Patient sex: M
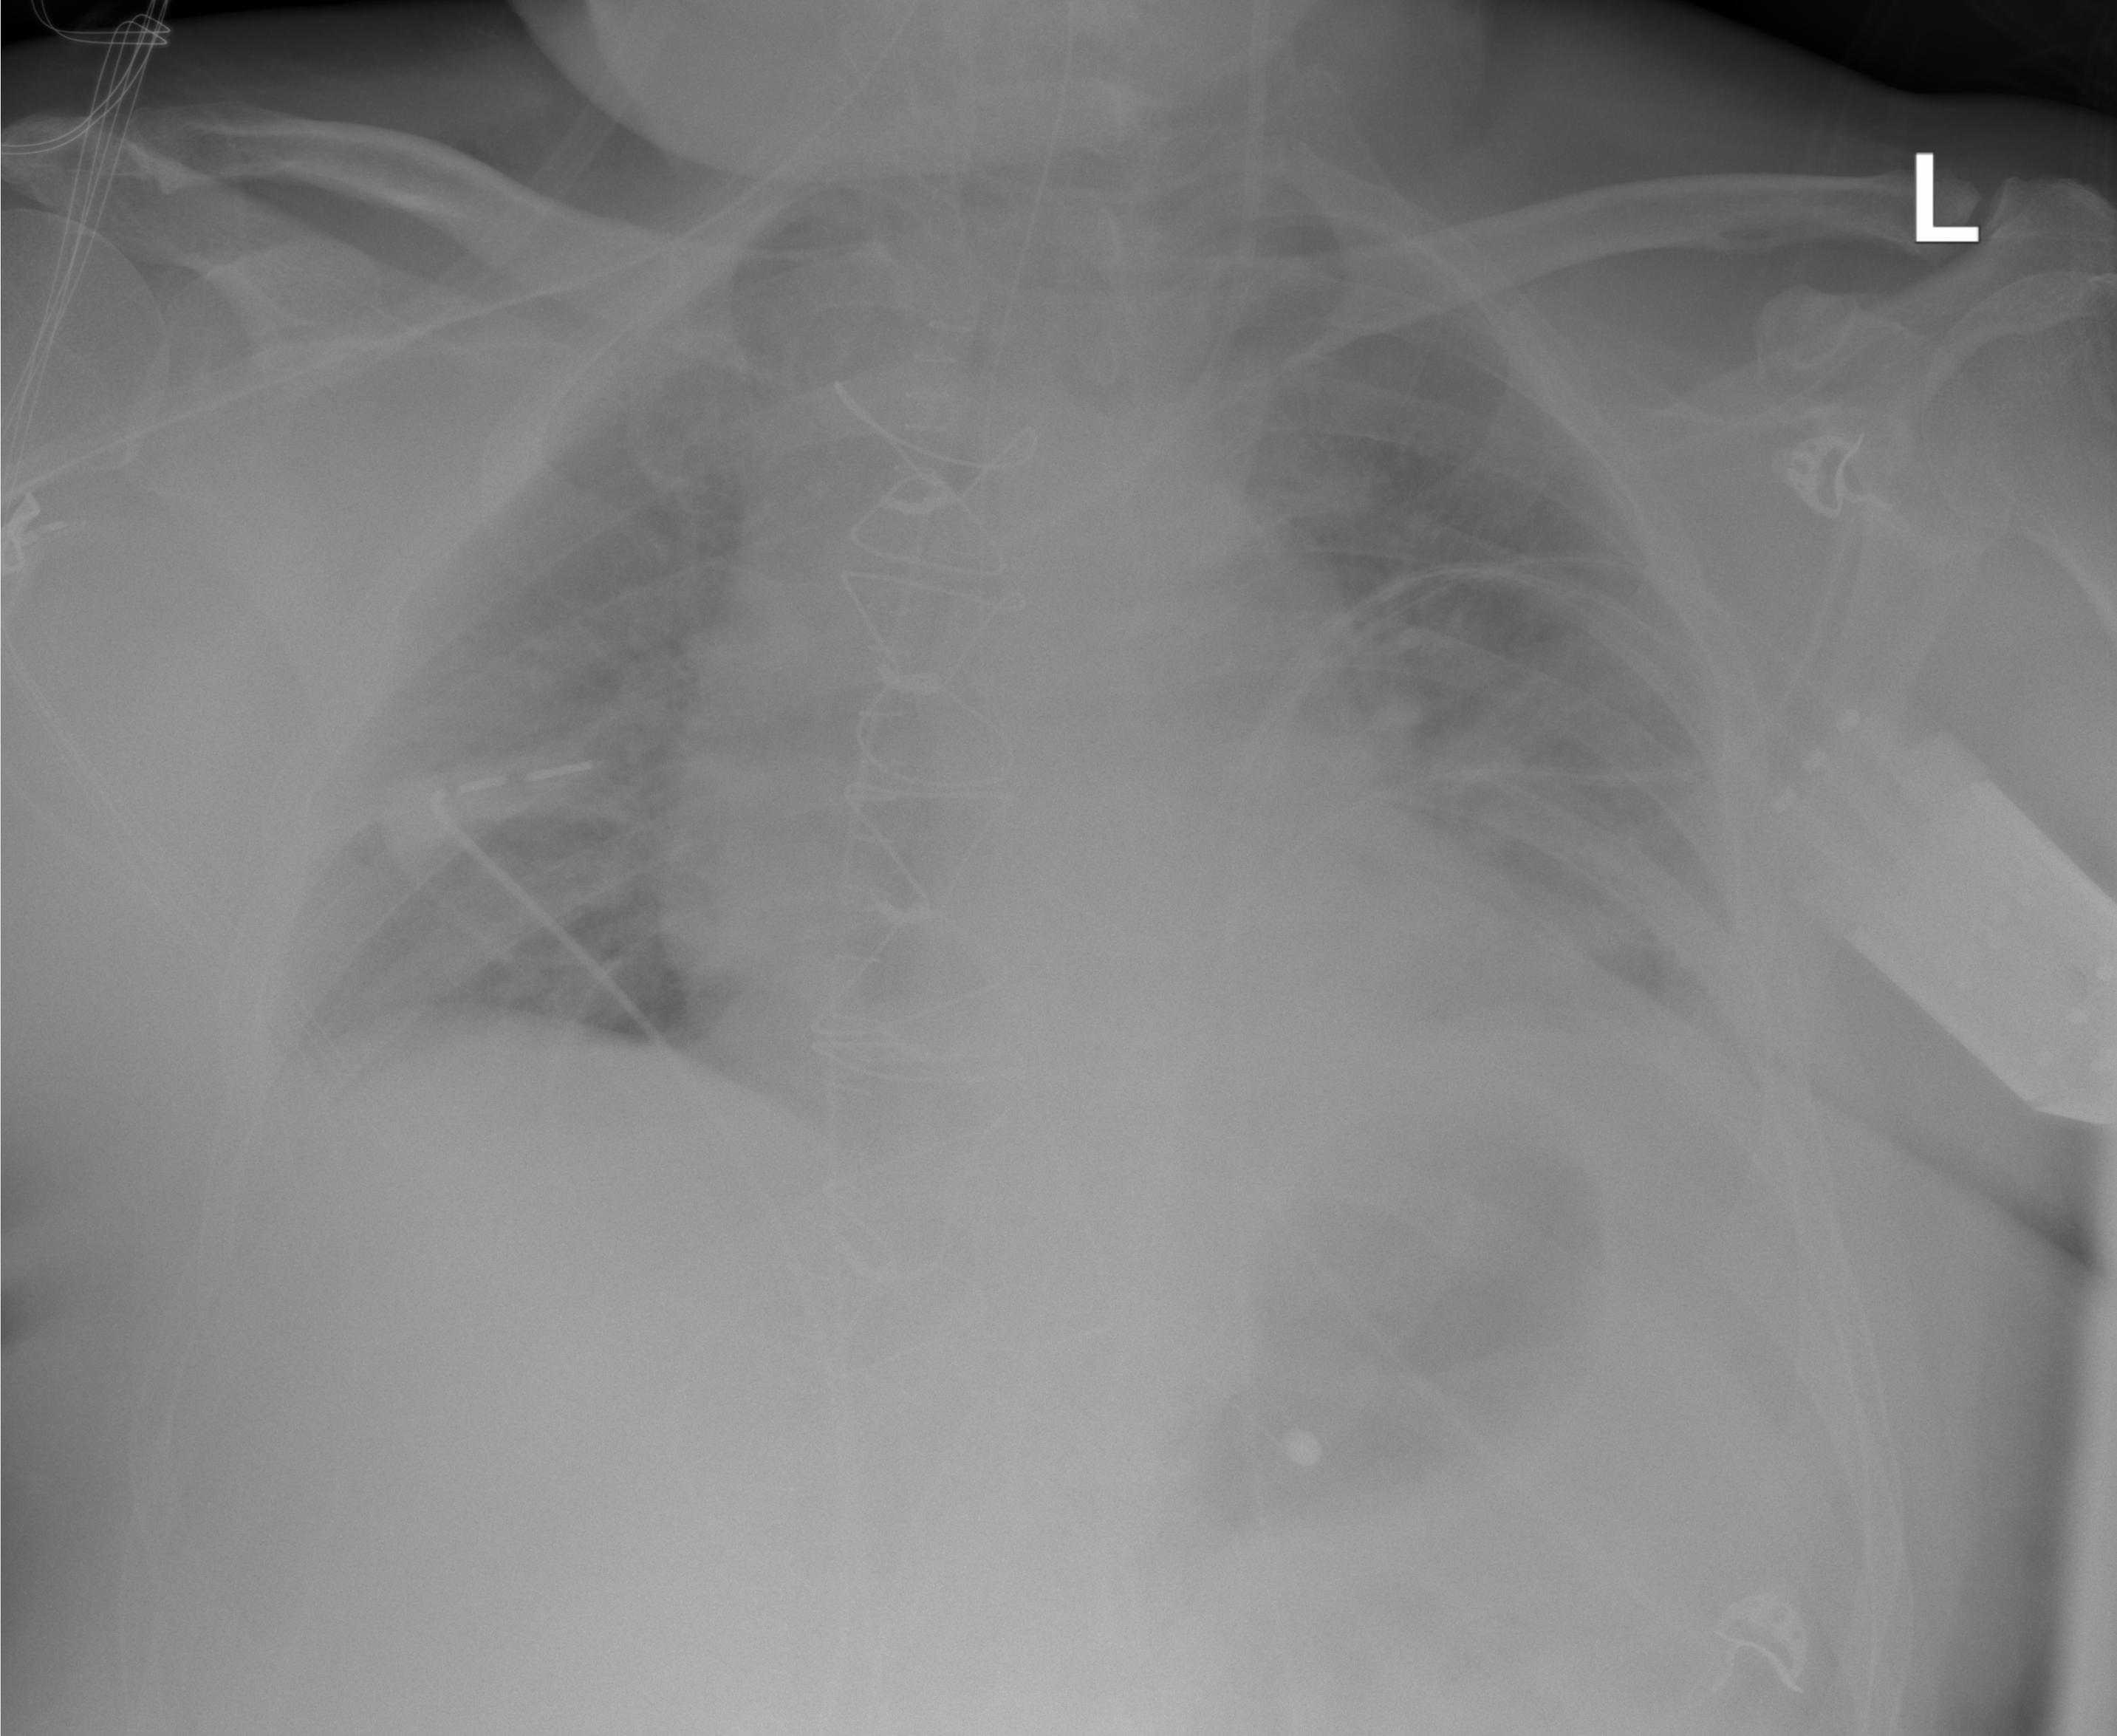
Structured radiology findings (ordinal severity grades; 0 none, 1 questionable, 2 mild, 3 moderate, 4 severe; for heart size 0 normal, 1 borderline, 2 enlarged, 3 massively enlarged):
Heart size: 2
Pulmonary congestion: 2
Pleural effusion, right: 0
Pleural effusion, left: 0
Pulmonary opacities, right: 2
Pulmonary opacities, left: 2
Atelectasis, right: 0
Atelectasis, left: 2